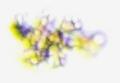
Label: Detritus